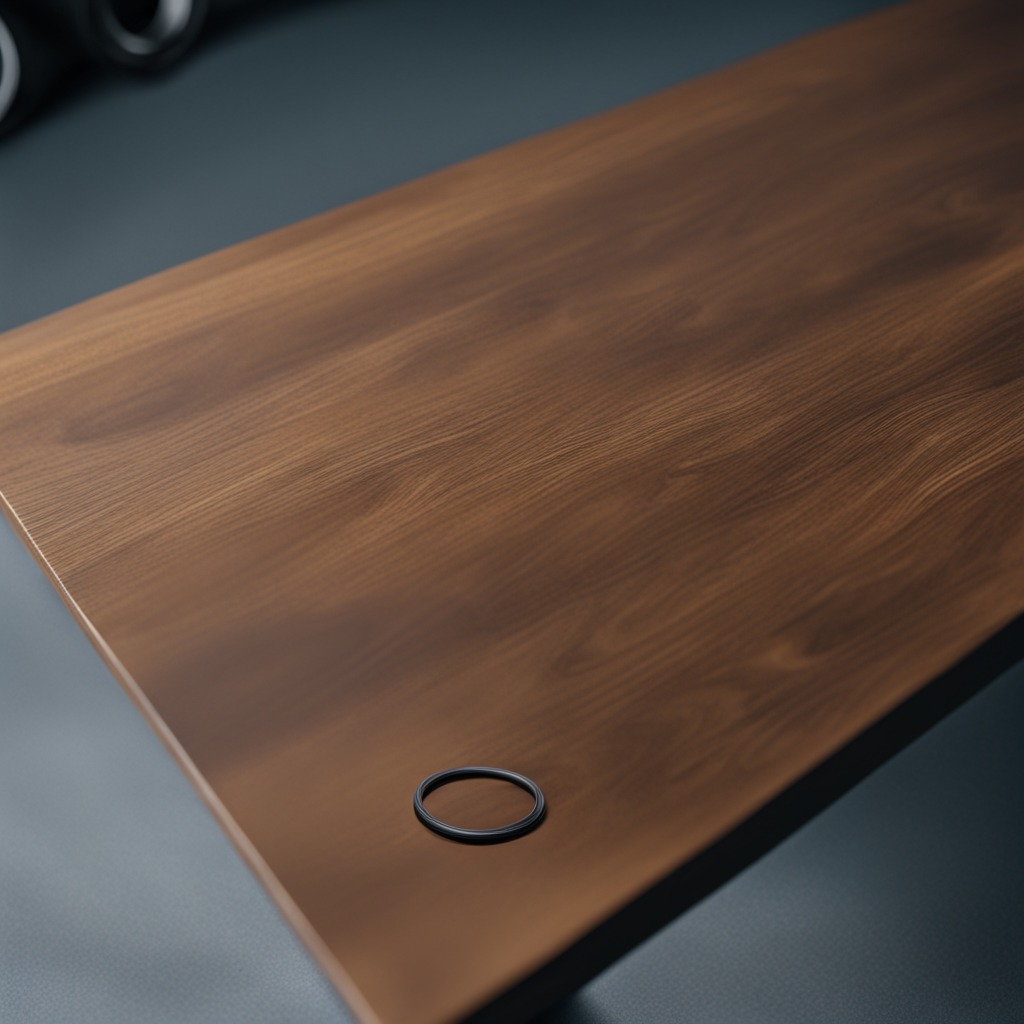
A rubber O-ring lies on the old table with faint burn marks in a small garage at twilight.